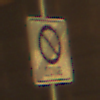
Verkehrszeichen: EndeEingeschraenktesHalteverbotZone
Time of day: Night
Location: Outdoor (Urban)
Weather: Clear
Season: NotSpecified
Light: Artificial